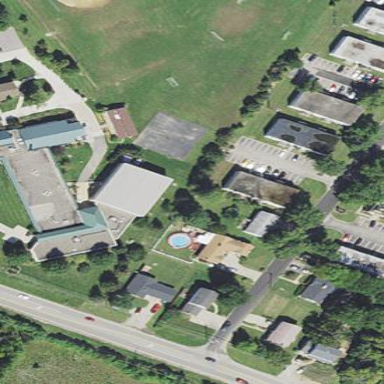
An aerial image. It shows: School building with school amenities.